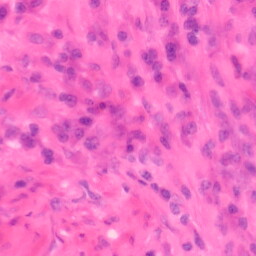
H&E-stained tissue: Colon